Aerial crown-view tile of a tropical tree (Barro Colorado Island, Panama), acquired 20250414:
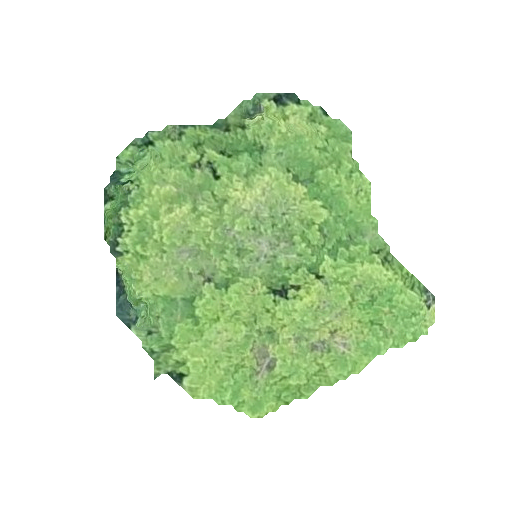
Species: Terminalia amazonia
GBIF accepted scientific name: Terminalia amazonica
Crown area: 107.454 m²